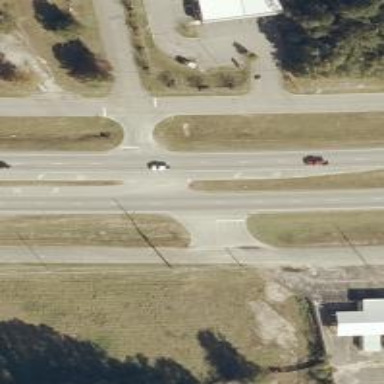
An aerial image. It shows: Asphalt road with dual carriageways at trunk level.